Question: I have a layout with a middle aligned paging.
The paging is middle-aligned be this trick:
'''
.pager_wrap
{
float: left;
position: relative;
left: 50%;
}
.pager
{
float: left;
position: relative;
left: -50%;
}
'''
This seems to be working fine.
But there was a request to add a facebook like button the right side of the pager, but NOT affecting the position and middle alignment of the paging.
I was thinking about somehow putting the facebook like in a div right after the .pager-wrap div, and somehow modifying its vertical alignment to be over the .pager-wrap div.
I'm no mage in css and these kind of problems tend to take extremely long time to figure out. Can someone help me out on this one?

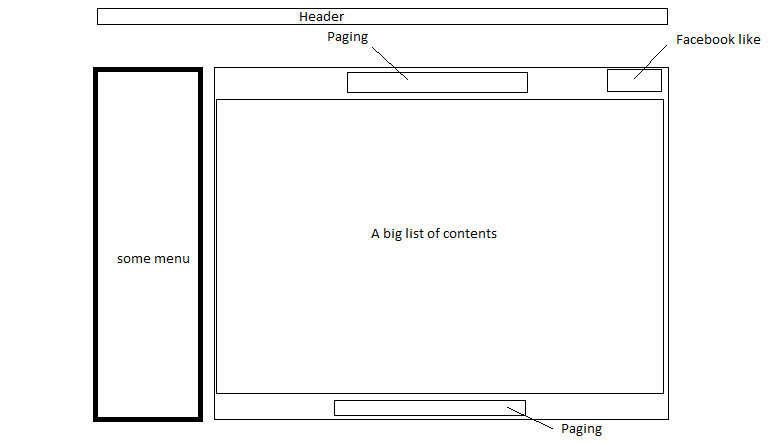
Answer: Place the facebook icon in a div, position it relatively, float to the right and if needed apply a z-index to bring it higher on the stack.